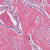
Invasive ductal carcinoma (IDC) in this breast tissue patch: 1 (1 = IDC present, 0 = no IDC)